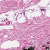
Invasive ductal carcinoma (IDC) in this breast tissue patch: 0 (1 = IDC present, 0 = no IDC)